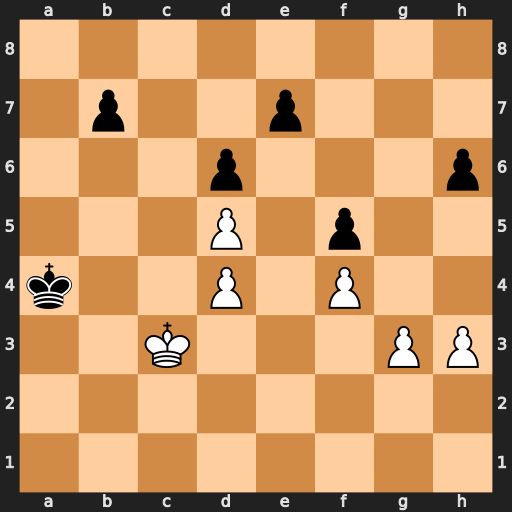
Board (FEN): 8/1p2p3/3p3p/3P1p2/k2P1P2/2K3PP/8/8
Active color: w
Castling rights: -
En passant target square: -
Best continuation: g4 b5 g5 hxg5 fxg5 b4+ Kd2 b3 g6 Ka3 g7